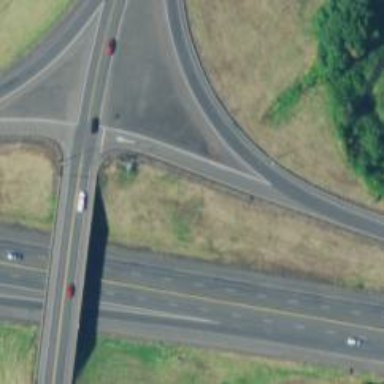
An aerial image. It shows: Asphalt trunk link road.